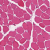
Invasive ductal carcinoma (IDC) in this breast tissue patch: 0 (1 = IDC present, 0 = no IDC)